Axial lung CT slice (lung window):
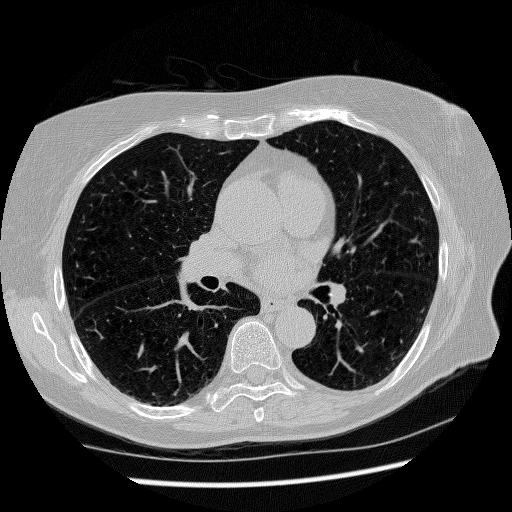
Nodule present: no